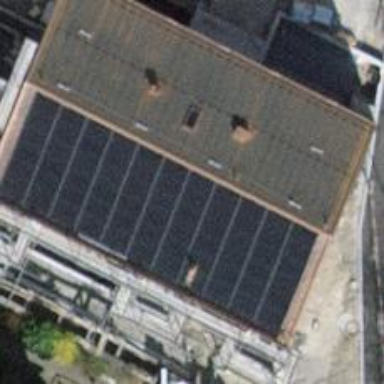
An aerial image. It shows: Small solar photovoltaic panel generator on the roof of building.